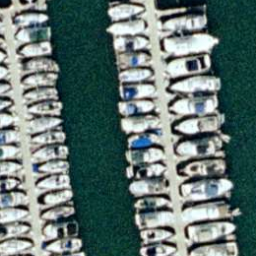
Label: harbor